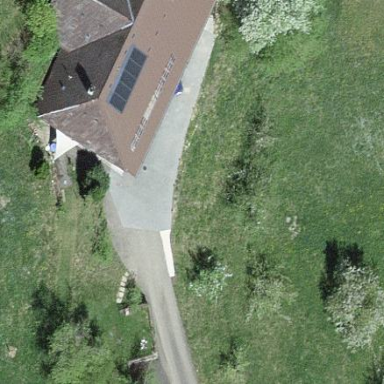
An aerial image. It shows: Farm building.